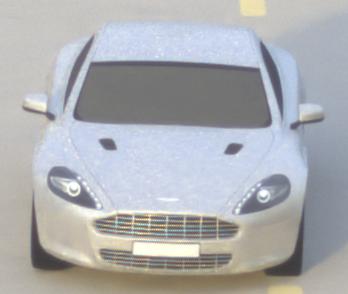
Make: Aston Martin
Model: Rapide
Detailed model: Rapide
Model produced from: 2010/03
Model produced until: 2013/07
Doors: 5
Color: white
Road condition: dry road
Daytime: sunrise or sunset
Contrast: low contrast